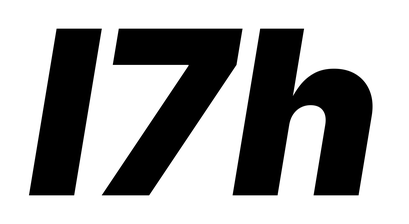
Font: Inter-Italic_Black_Italic